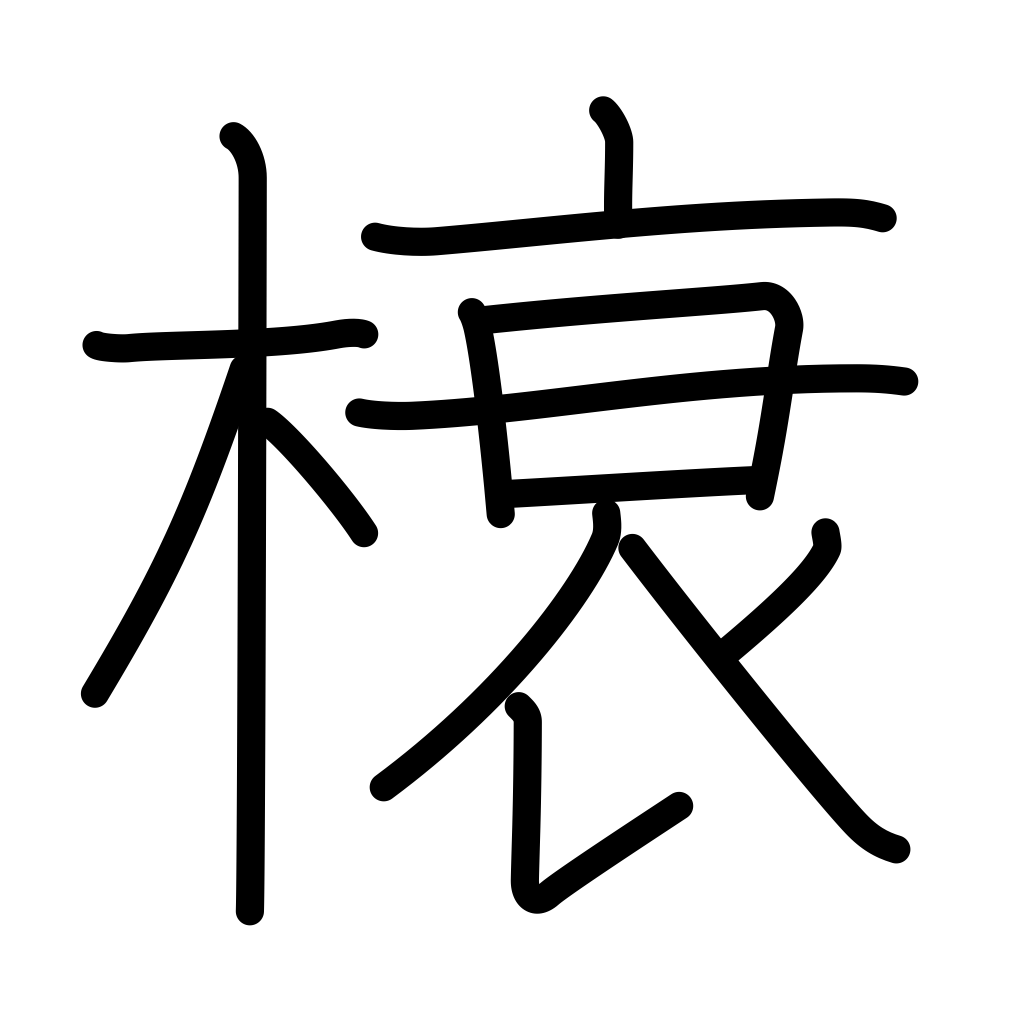
Meaning: rafter